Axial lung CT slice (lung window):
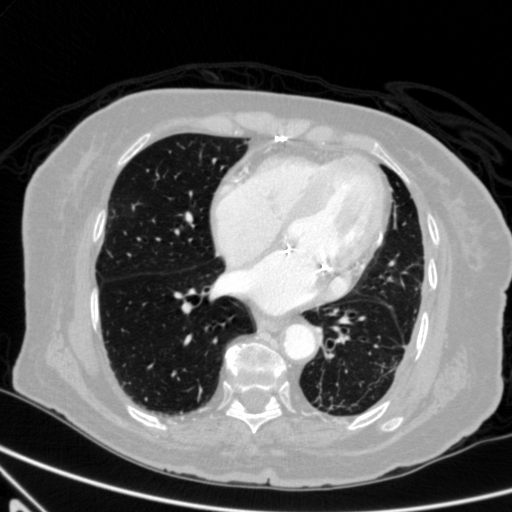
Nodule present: no